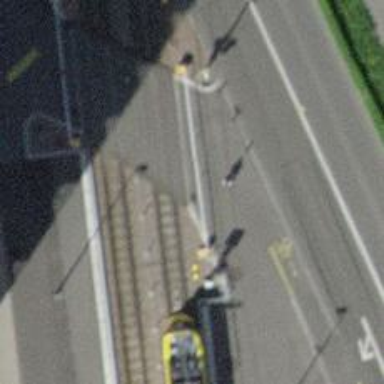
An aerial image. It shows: Asphalt footway with dedicated asphalt cycle path.